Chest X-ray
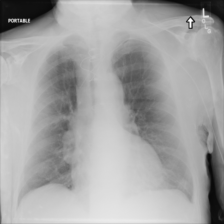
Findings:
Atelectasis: negative
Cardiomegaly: negative
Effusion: negative
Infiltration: negative
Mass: negative
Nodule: negative
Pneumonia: negative
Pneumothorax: negative
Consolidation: negative
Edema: negative
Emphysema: negative
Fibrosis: negative
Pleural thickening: negative
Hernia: negative